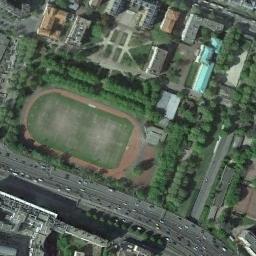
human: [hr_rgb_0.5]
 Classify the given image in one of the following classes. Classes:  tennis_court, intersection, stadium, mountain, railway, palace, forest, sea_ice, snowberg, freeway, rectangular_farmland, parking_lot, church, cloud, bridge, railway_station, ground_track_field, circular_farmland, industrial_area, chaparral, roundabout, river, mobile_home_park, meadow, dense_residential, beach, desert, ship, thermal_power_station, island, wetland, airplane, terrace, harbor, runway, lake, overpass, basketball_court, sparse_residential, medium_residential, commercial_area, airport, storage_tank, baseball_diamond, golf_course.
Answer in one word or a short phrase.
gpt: ground_track_field